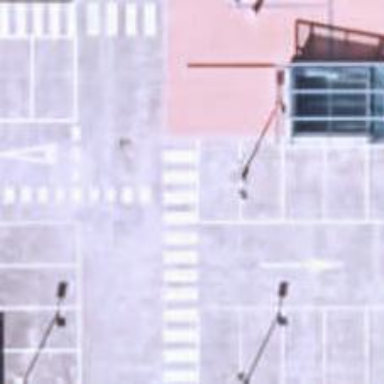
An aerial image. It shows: Parking aisle designated as service road.